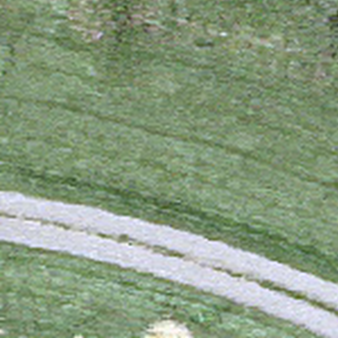
Label: other